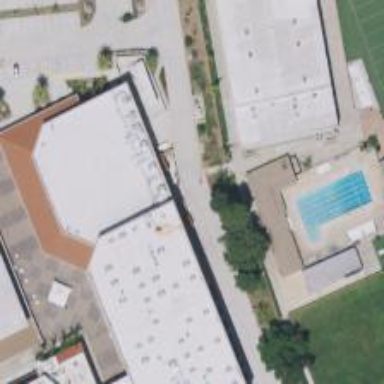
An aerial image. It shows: School.